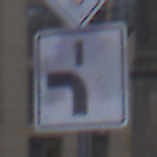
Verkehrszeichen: VerlaufVorfahrtsstrasse5
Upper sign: Vorfahrtsstrasse
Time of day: SunriseSunset
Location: Outdoor (Urban)
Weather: PartlyCloudy
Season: NotSpecified
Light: Natural